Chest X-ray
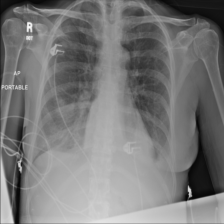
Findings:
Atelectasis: positive
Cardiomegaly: negative
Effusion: positive
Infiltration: positive
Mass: negative
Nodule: negative
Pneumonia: negative
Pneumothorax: negative
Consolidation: positive
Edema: negative
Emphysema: negative
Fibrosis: negative
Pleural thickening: negative
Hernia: negative